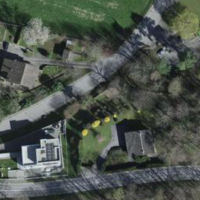
EUNIS habitat code: 44
Species observed at this site:
Primula veris